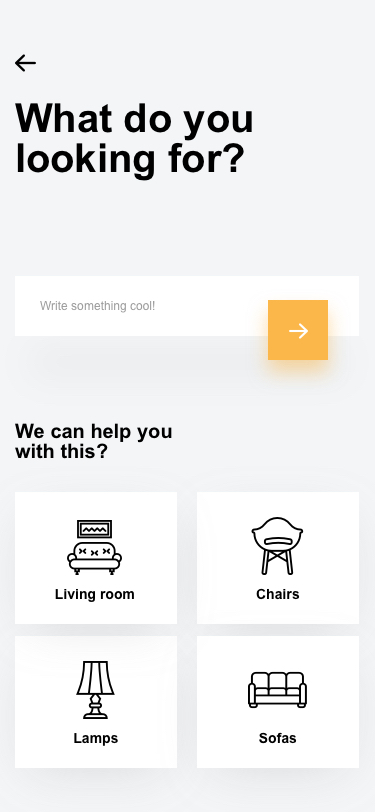
Text in this UI design:
What do you looking for?
Write something cool!
Chairs
Lamps
Sofas
Living room
We can help you with this?